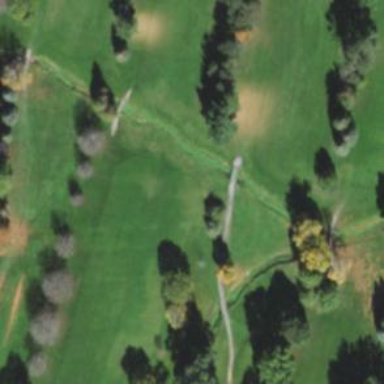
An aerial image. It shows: Water hazard in golf course. The hazard is natural water feature.